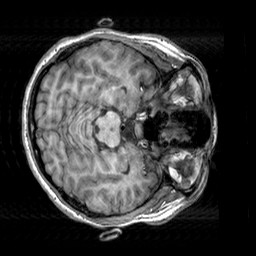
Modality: T1w
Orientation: axial
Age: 22
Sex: female
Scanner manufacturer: siemens
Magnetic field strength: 3 T
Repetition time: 2.3 s
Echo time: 0.00303 s